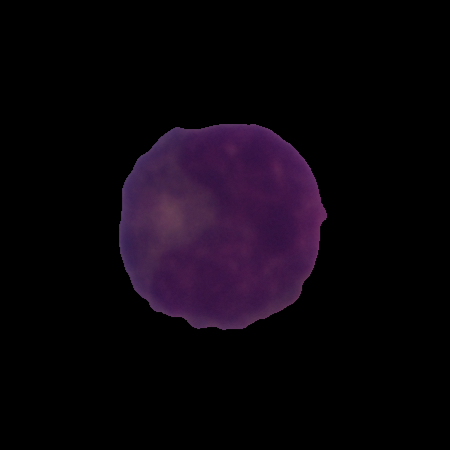
Label: cancer